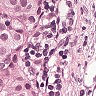
Metastatic tissue present: yes